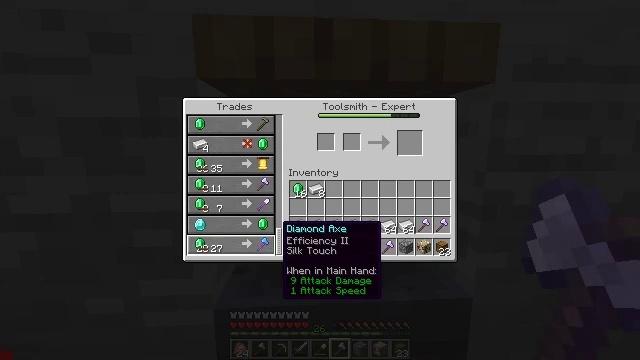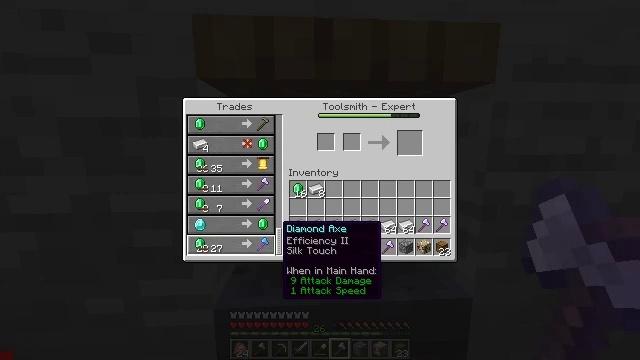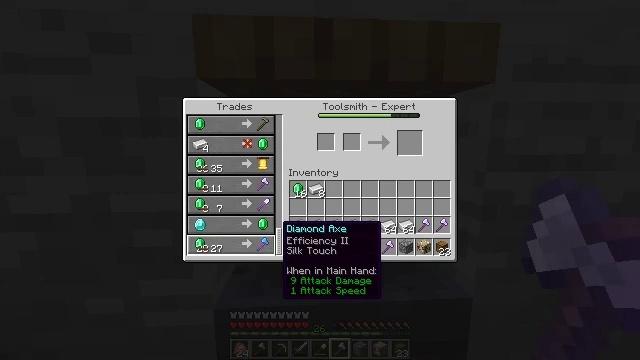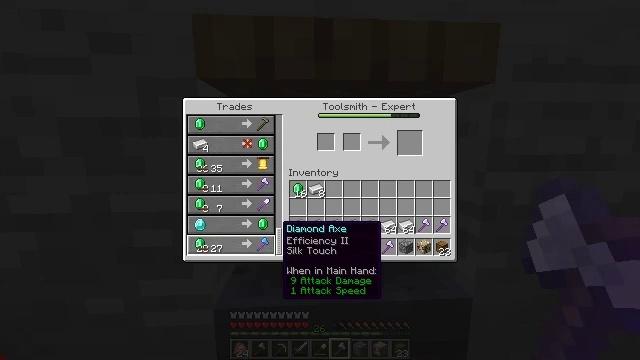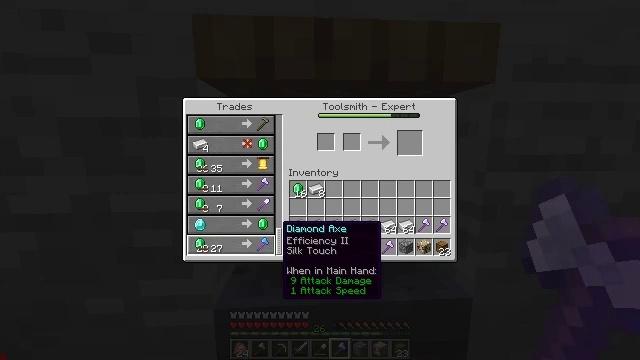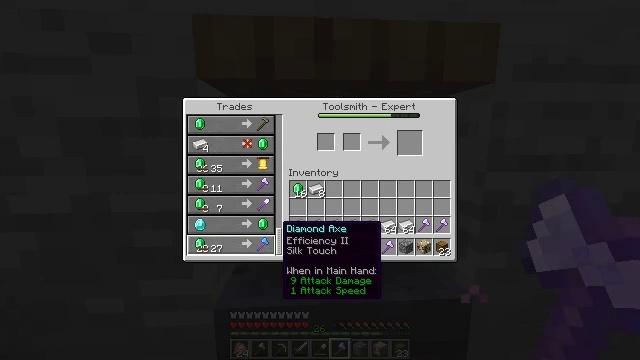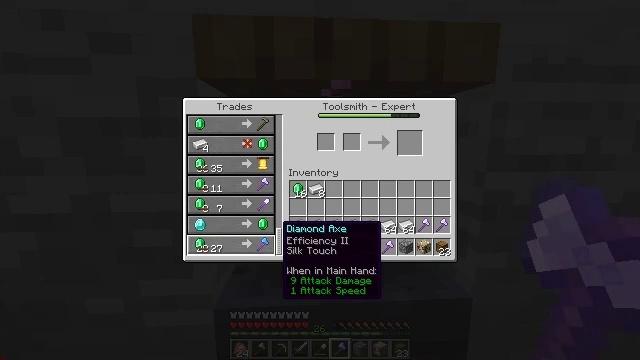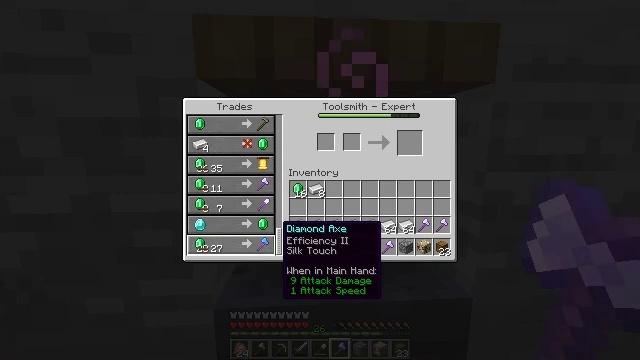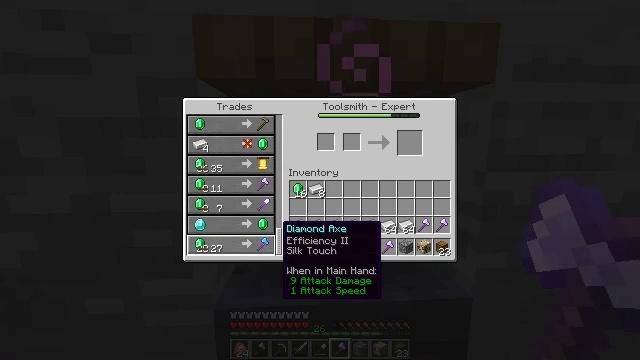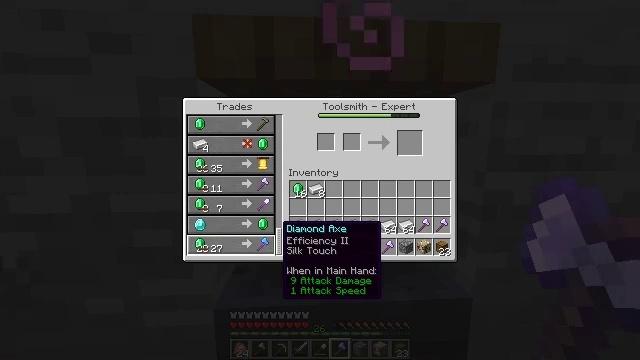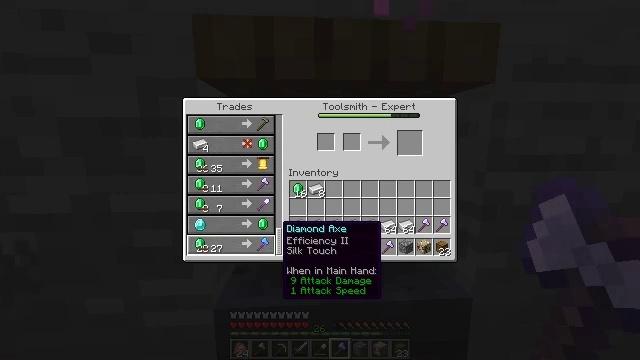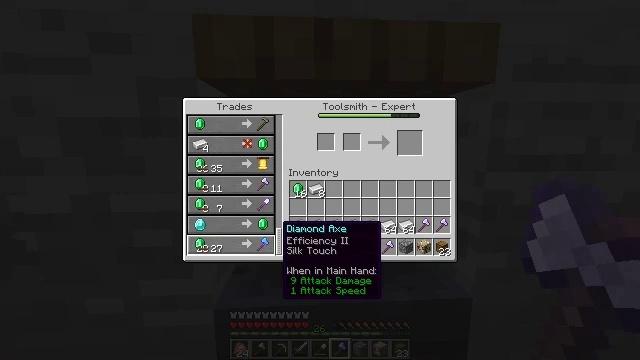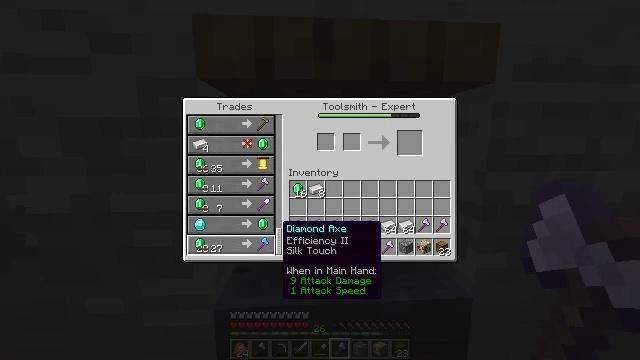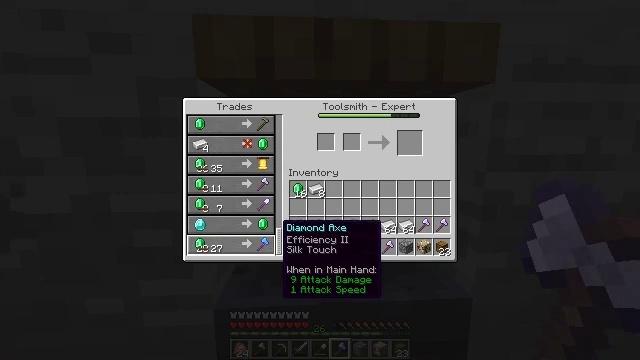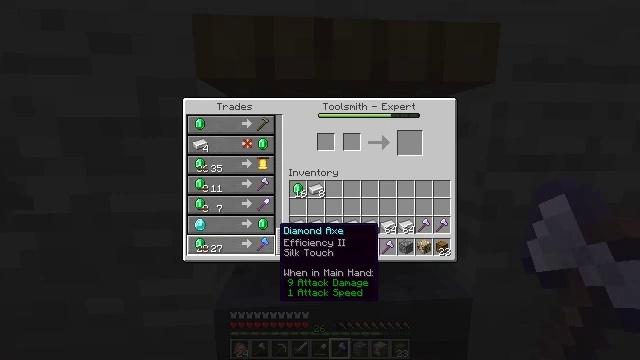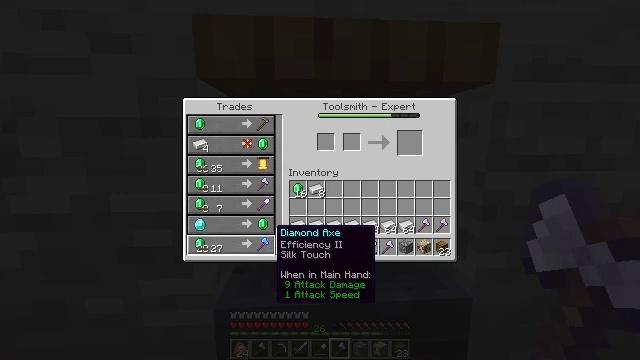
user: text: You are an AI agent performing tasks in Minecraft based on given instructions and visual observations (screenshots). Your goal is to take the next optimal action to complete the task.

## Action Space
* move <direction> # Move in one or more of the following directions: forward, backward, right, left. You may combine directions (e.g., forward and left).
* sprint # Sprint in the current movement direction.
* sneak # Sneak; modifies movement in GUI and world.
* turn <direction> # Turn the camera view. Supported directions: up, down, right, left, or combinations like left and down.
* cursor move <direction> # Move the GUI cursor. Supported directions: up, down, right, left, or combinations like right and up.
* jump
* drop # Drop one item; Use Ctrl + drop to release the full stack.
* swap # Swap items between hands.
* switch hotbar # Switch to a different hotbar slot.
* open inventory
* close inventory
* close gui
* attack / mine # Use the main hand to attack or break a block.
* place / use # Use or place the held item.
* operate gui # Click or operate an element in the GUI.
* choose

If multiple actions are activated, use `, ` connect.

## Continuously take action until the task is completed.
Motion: motion action
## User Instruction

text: Use the crafting grid to craft an iron shovel.
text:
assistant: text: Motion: no_op
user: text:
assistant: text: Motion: no_op
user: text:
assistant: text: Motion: no_op
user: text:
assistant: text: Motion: no_op
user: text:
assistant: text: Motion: no_op
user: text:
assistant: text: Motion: no_op
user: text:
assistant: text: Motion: no_op
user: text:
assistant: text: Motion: no_op
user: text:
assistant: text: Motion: no_op
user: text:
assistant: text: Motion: no_op
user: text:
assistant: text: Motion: no_op
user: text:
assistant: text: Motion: no_op
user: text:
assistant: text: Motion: no_op
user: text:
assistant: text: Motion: no_op
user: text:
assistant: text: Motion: no_op
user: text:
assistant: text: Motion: no_op
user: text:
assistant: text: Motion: no_op
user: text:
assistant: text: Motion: no_op
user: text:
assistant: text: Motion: no_op
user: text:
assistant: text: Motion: no_op
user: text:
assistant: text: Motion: no_op
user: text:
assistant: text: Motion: no_op
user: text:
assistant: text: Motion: no_op
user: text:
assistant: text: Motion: no_op
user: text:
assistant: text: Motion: no_op
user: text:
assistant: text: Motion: no_op
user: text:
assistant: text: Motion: no_op
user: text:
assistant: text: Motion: no_op
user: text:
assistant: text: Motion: no_op
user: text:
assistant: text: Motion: no_op